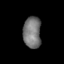
Tissue: skin
Cell type: Epithelial cells
Senescence score: 0.2597
Nuclear area (px): 549
Mean DAPI intensity: 118.27